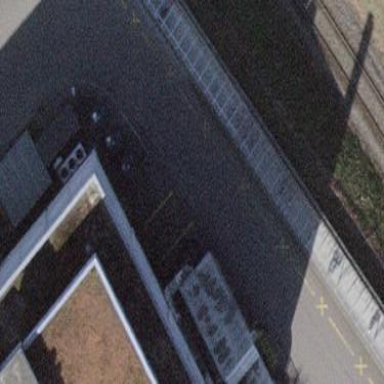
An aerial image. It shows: Bicycle parking area.